Question: I have the output as a pandas data frame. I am trying to write a cypher query to give this data frame as the input to Neo4j and create a graph with relations extracted from its source and target.
If anyone has any idea on how to proceed further, please guide me in this.
[Pandas Dataframe]

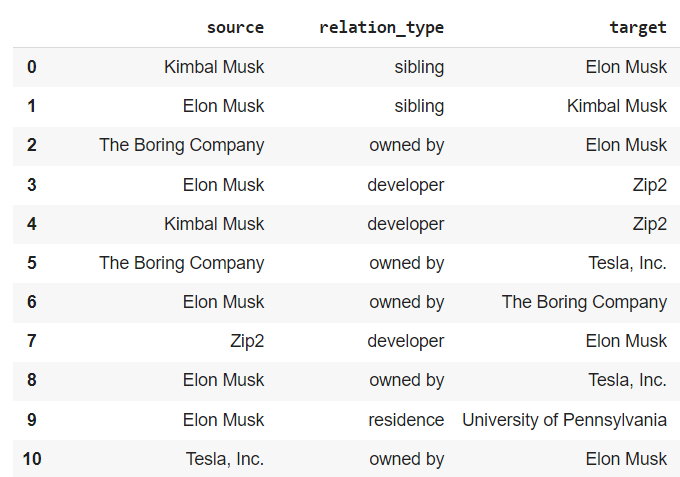
Answer: The key is how you pass the panda dataframe into the query. I used string format to parameterized source, target and relationship type.
'''
from py2neo import Graph
df = pd.DataFrame([['Kimbal','sibling', 'Elon'],
['Boring', 'owned_by', 'Elon']],
columns=['source', 'relation_type', 'target'])
query = """
MERGE (s:Source {{name: '{source}'}})
MERGE (t:Target {{name: '{target}'}})
MERGE (s)-[r:{relation_type}]->(t)
RETURN s.name,t.name,type(r) as relation_type;"""
graph = Graph("bolt://localhost:7687", auth=("neo4j", "awesome_password"))
for d in df.values:
result = graph.run(query.format(source=d[0], relation_type=d[1], target=d[2]))
d = result.data()
print(d)
'''
Result:
'''
[{'s.name': 'Kimbal', 't.name': 'Elon', 'relation_type': 'sibling'}]
[{'s.name': 'Boring', 't.name': 'Elon', 'relation_type': 'owned_by'}]
'''